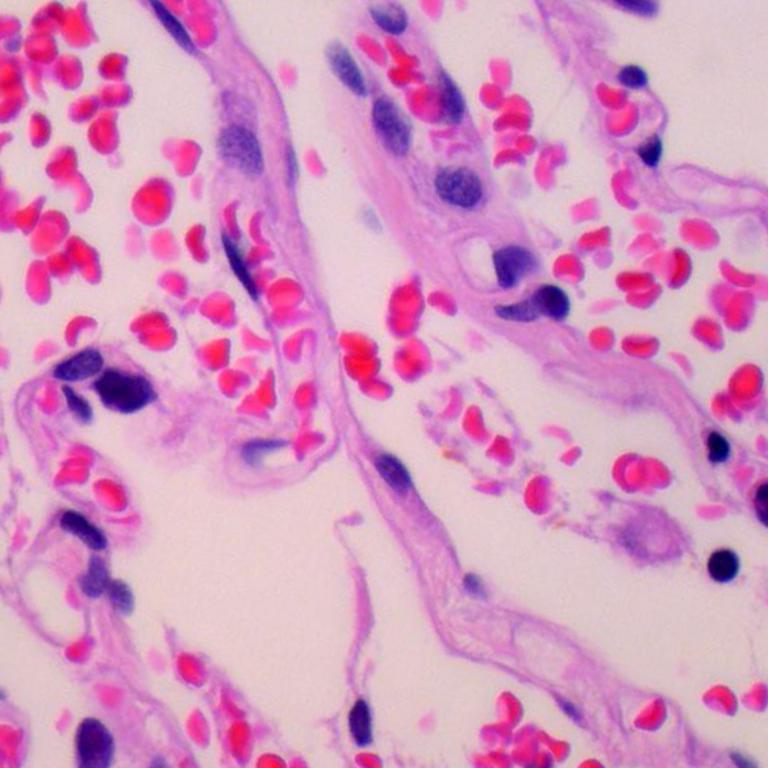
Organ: lung
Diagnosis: benign